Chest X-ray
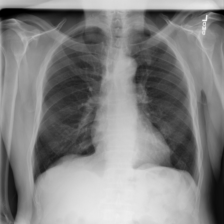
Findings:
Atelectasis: negative
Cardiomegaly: negative
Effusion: negative
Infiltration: negative
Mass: negative
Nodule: negative
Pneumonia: negative
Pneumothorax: negative
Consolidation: negative
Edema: negative
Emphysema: negative
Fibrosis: negative
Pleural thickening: negative
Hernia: negative